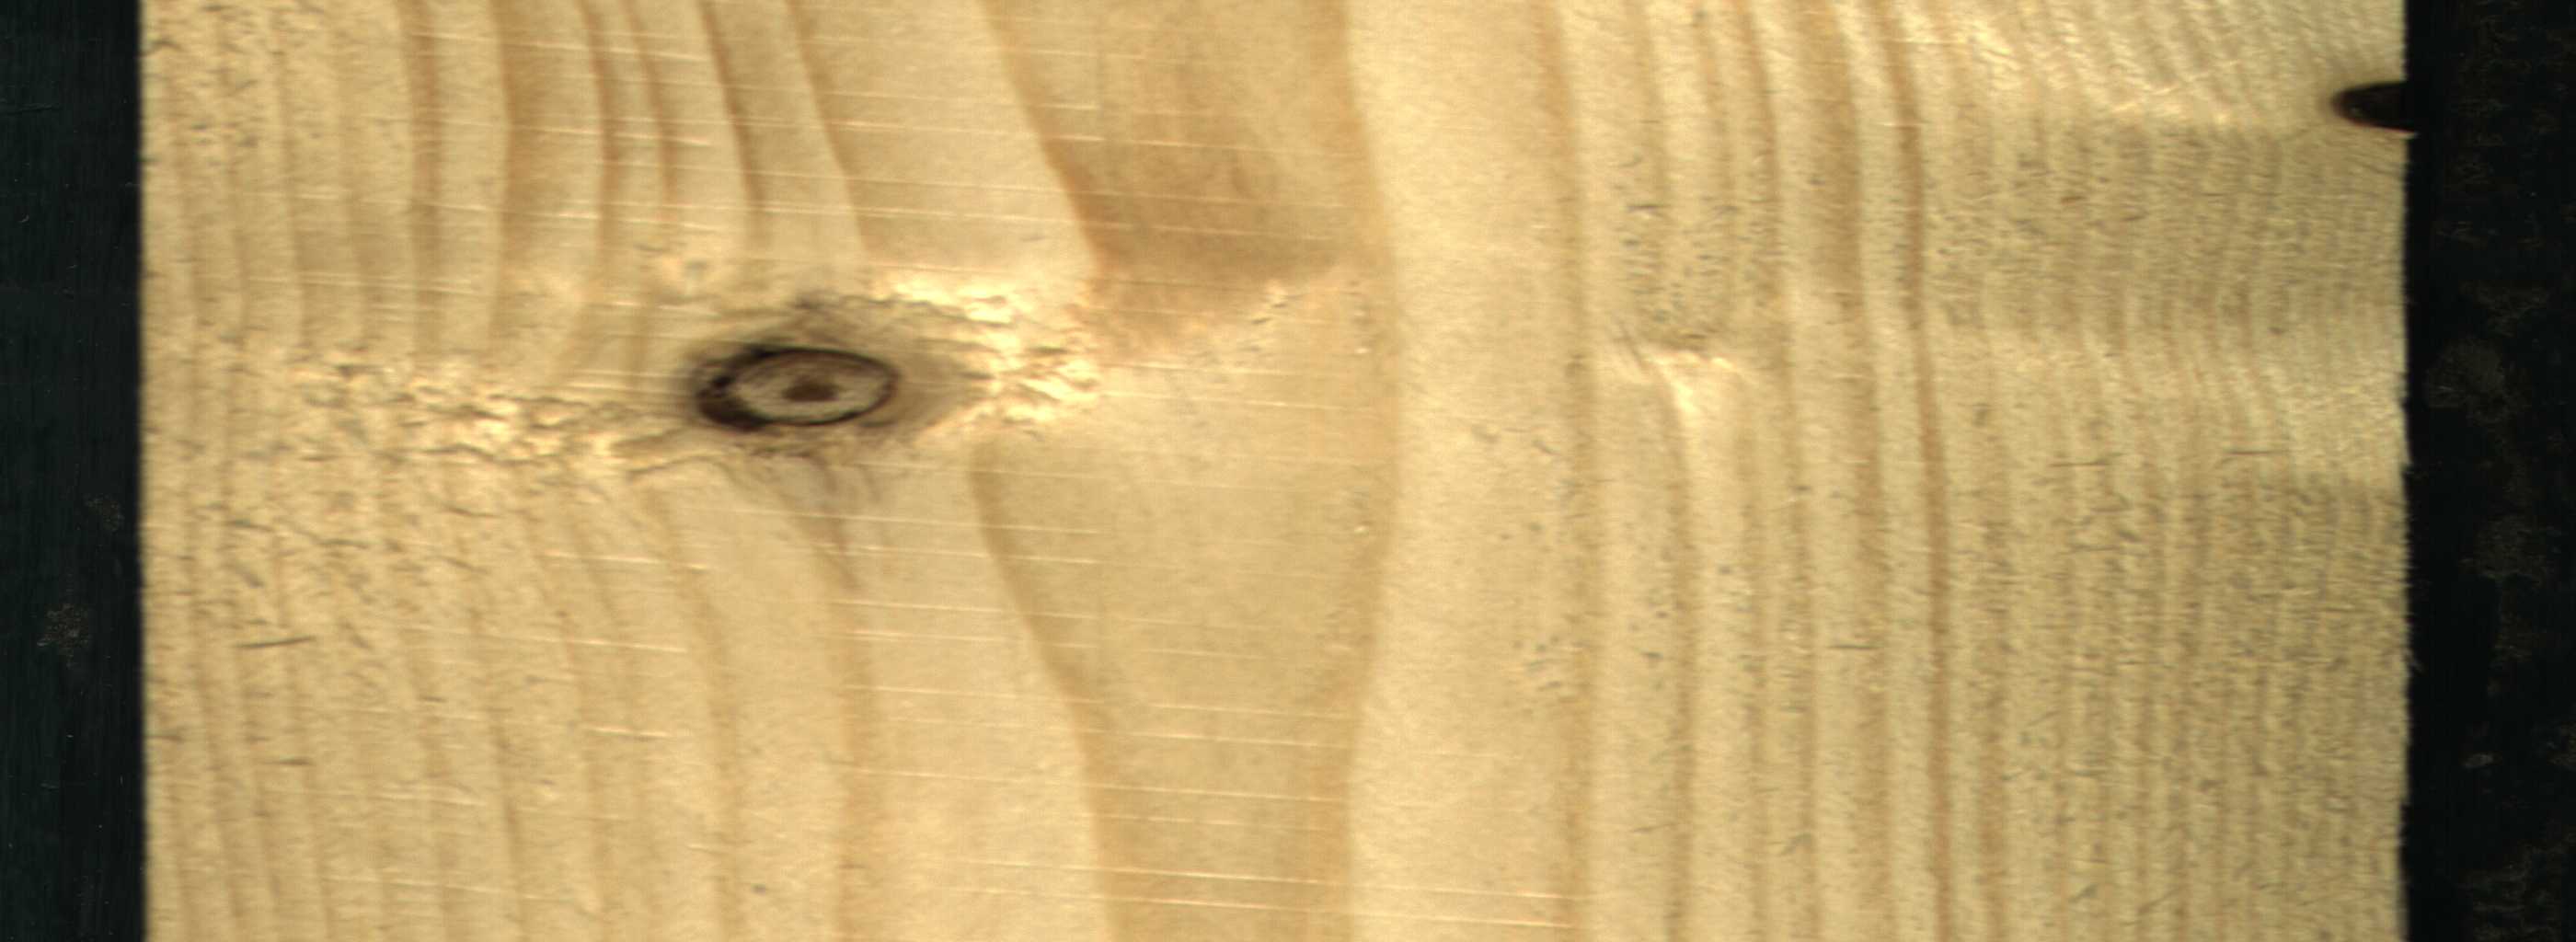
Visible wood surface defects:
Knot_missing
Dead_Knot